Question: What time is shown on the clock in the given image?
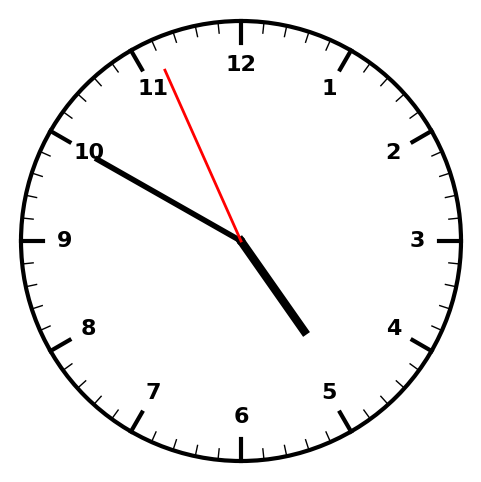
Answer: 04:49:56